Aerial crown-view tile of a tropical tree (Barro Colorado Island, Panama), acquired 20250915:
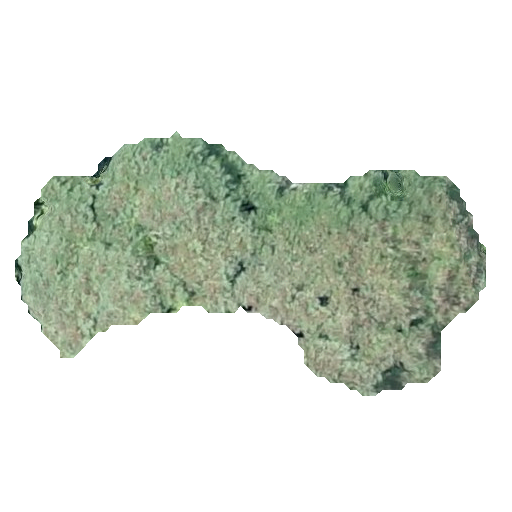
Species: Jacaranda copaia
GBIF accepted scientific name: Jacaranda copaia
Crown area: 111.763 m²